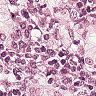
Metastatic tissue present: yes